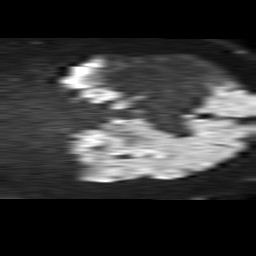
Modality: TRACE
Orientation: coronal
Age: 61
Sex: male
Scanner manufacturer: philips
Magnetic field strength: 1.5 T
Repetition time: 4.6 s
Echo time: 0.08631 s